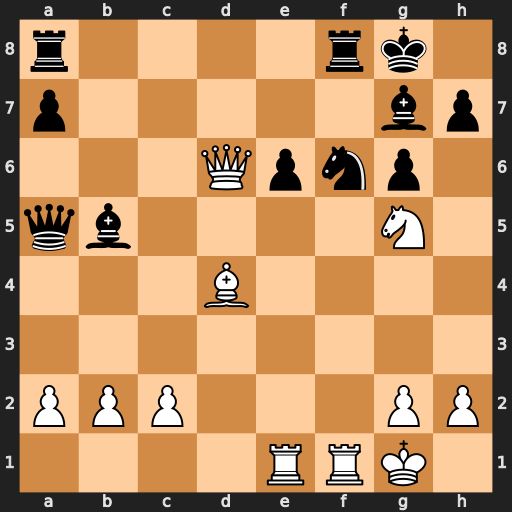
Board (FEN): r4rk1/p5bp/3Qpnp1/qb4N1/3B4/8/PPP3PP/4RRK1
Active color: w
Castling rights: -
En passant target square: -
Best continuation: Qxe6+ Kh8 Rxf6 Rxf6 Bxf6 Qb6+ Qxb6